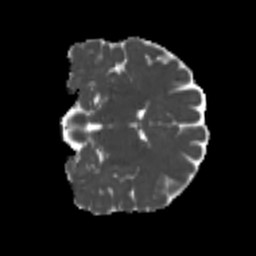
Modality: MD
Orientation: coronal
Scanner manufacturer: siemens
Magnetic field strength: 3 T
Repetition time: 4 s
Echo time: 0.0594 s